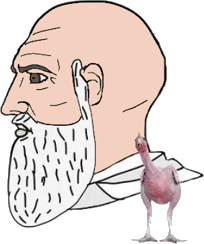
Label: 4_Yes_Chad